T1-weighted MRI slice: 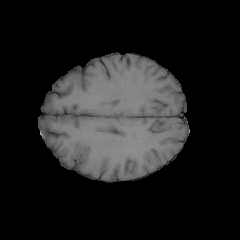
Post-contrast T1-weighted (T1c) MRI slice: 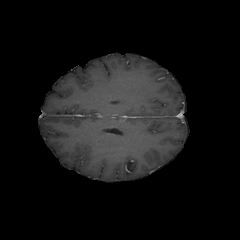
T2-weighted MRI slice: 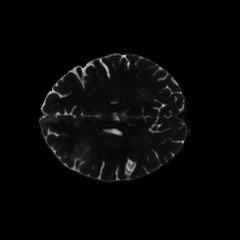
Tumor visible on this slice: yes